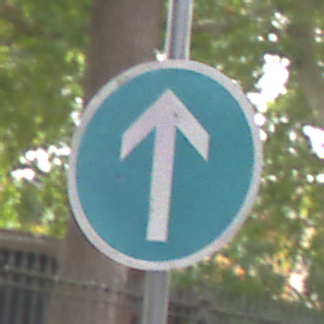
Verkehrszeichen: VorgeschriebeneFahrtrichtungGeradeaus
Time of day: MorningAfternoon
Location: Outdoor (Urban)
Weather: Overcast
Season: NotSpecified
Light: Natural